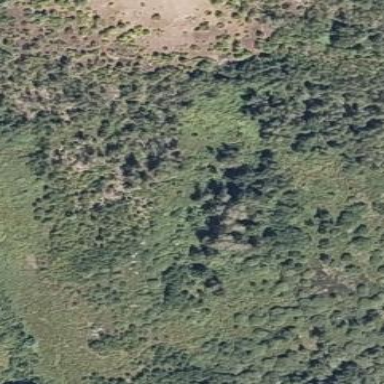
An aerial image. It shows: Forest with mixed leaf types and cycles.